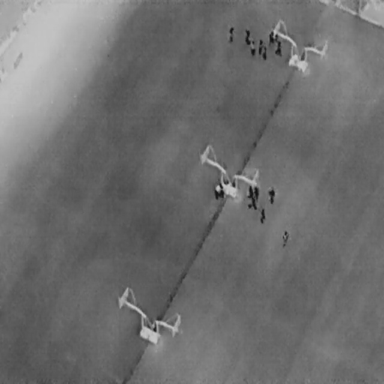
There are 15 People in the infrared image.